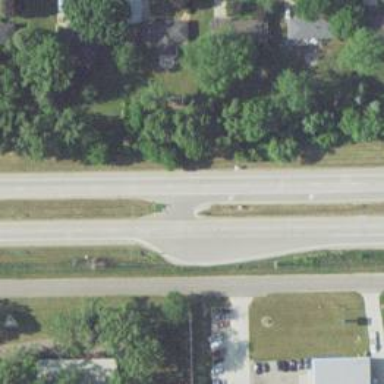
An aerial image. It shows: Asphalt road with primary link designation.